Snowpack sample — Loveland Pass, Silver Plume, Colorado, USA (2/11/26, 12:00 PM MST)
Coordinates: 39.663, -105.886
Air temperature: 35 °F
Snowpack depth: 82 cm
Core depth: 10 cm
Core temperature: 17.6 °F
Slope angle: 13°, slope face: 12°
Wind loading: high
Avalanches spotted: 1
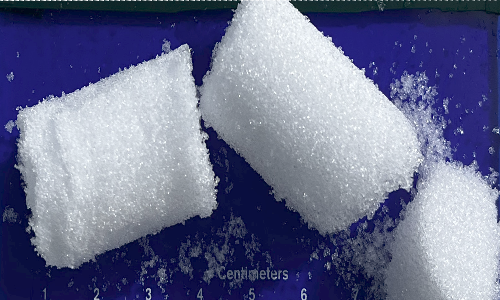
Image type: core
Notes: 1 small avalanche spotted on the north side of the bowl, lots of wind loading